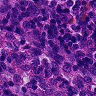
Metastatic tissue present: no